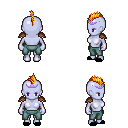
a pixel art fantasy rpg character, female body template, dark elf, purple skin, leather shoulder armor, teal pants, light blonde mohawk hairstyle, purple tiara, black slippers, four views (front, back, left, right), 2x2 character sprite sheet, small pixel art, hard edges, no anti-aliasing